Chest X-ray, PA view. Patient: 32 years old, sex M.
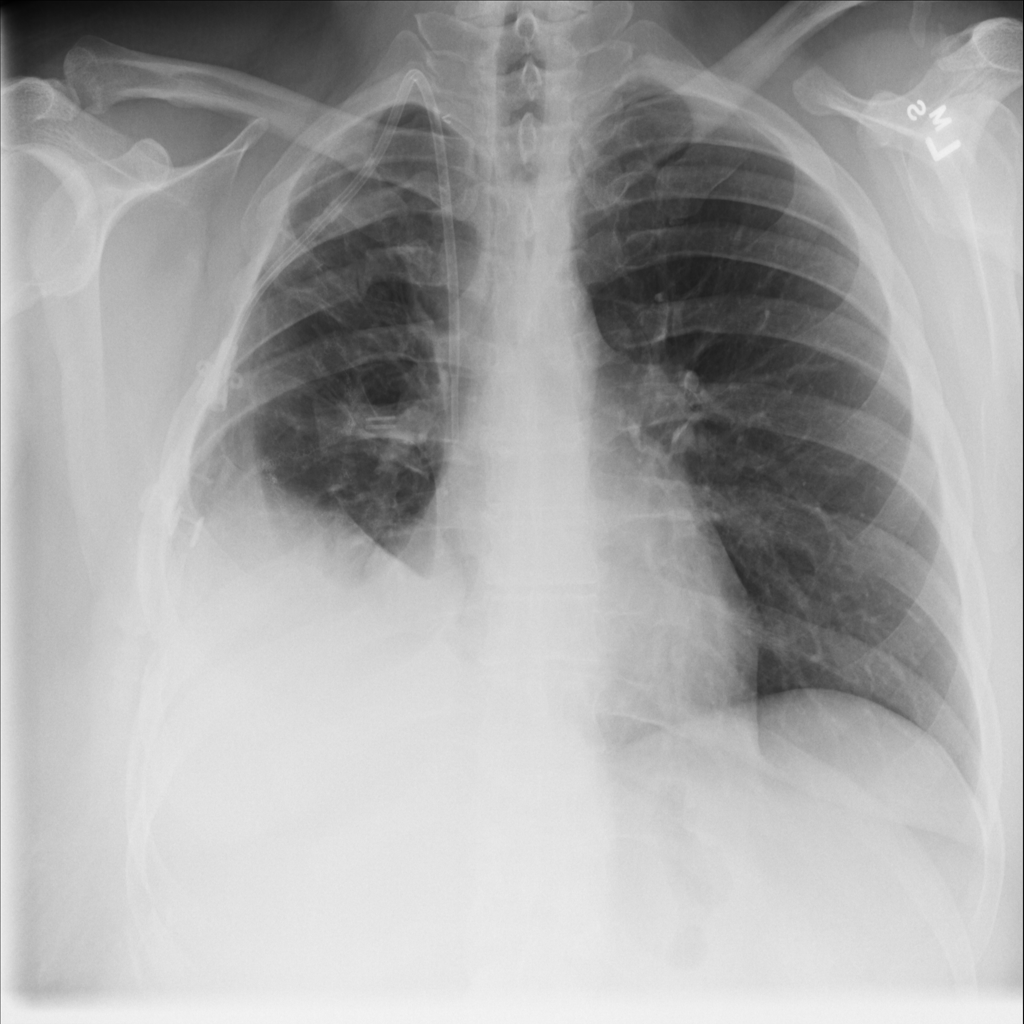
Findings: No Finding